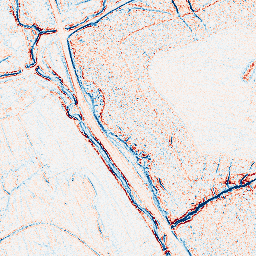
Category: edge_preserving
Decomposition family: bilateral
Decomposition parameters: d: 5
sigma_color: 100
sigma_space: 100
Upsampling method: bicubic_16x
Upsampling parameters: scale: 16
Upsampling scale: 16